Question: I have a piece of code that allow users download file from server (document such as docs,docx,pdf etc).
Users can download files but it has some errors like the files were broken. For example, a MS Word file after download need to recovery to read content.
I wonder that if there is any mistake in this code (or problem when uploading?).
'''
$size_of_file = filesize($download_path);
header('Content-Description: File Transfer');
header('Content-Type: application/octet-stream');
header('Content-Disposition: attachment; filename=' . $file_name);
header('Content-Transfer-Encoding: binary');
header('Expires: 0');
header('Cache-Control: must-revalidate, post-check=0, pre-check=0');
header('Pragma: public');
header('Content-Length: ' . $size_of_file);
//read file from physical path
readfile($download_path);
'''

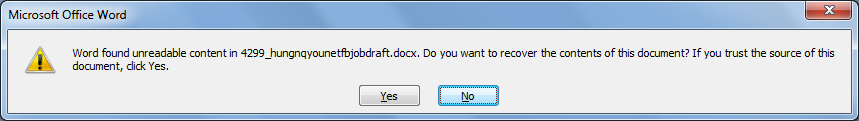
Answer: I found the root of the problem, I hav some extra spaces after php close tag. Thank you guys.